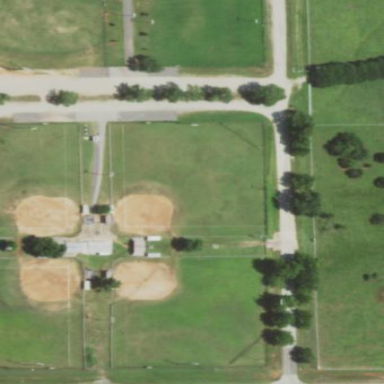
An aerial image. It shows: Softball pitch for leisure land activities.